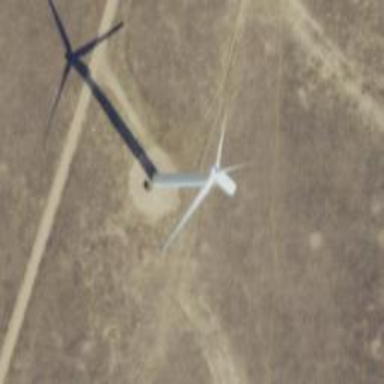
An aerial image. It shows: Wind power generator utilizing wind turbines.